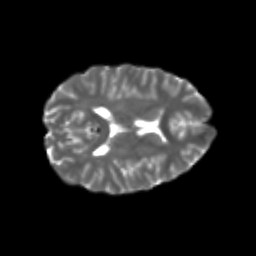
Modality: T2w
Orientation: axial
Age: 25
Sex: female
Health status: healthy
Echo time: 0.074 s